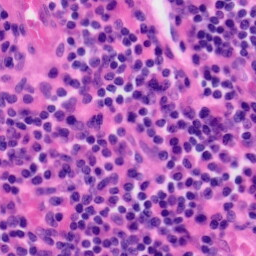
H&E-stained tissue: Tonsil